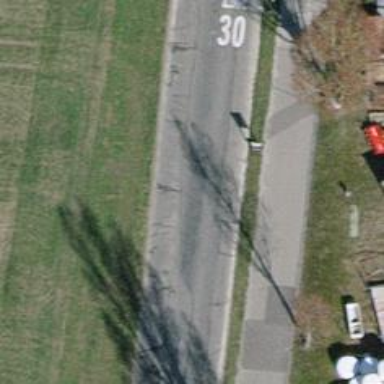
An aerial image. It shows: Tertiary road with asphalt surface.